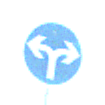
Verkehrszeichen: VorgeschriebeneFahrtrichtungRechtsOderLinks
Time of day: Midday
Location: Outdoor (Nature)
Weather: Clear
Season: NotSpecified
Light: Natural